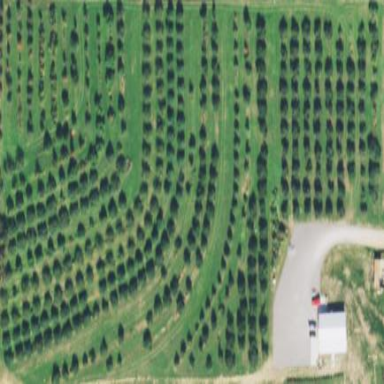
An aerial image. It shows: Orchard.